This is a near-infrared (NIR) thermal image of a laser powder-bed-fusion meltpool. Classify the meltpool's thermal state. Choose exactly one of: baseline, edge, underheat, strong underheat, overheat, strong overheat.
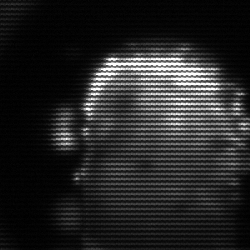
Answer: baseline